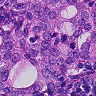
Metastatic tissue present: yes